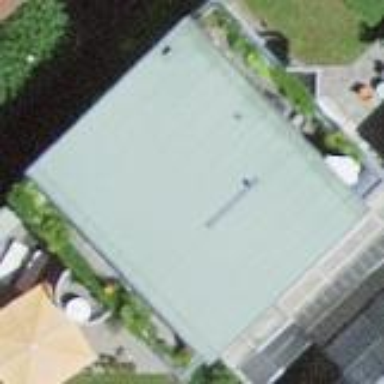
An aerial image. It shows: Terrace building with flat roof.